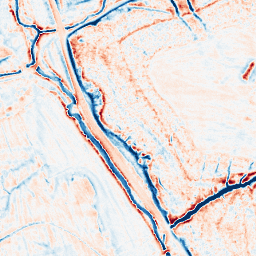
Category: edge_preserving
Decomposition family: anisotropic_diffusion
Decomposition parameters: iterations: 20
kappa: 30
gamma: 0.2
Upsampling method: sinc_hamming
Upsampling parameters: scale: 4
kernel_size: 8
Upsampling scale: 4